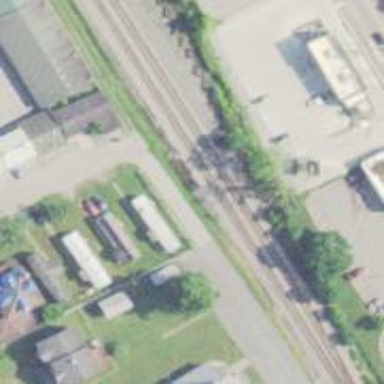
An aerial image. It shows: Railway siding with rails.